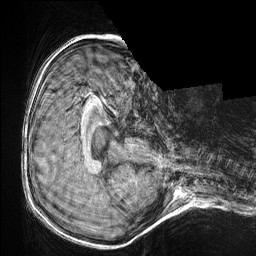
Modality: T1w
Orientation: axial
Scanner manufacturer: siemens
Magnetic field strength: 3 T
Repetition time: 2.3 s
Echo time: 0.00298 s